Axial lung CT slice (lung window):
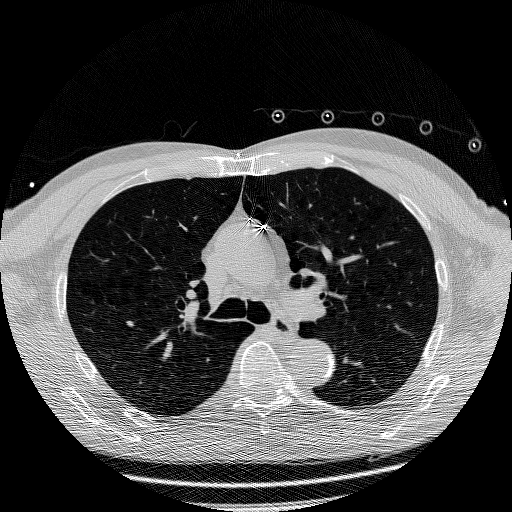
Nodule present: no